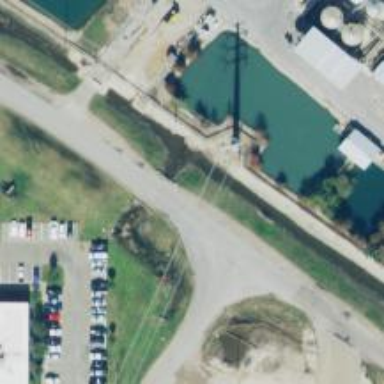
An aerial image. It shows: Power pole.